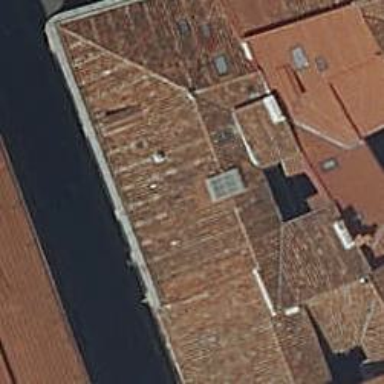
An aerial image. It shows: Orange apartments building with red-brown roof.